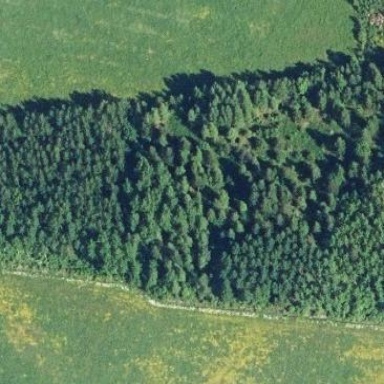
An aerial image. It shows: Beautiful woodland area.